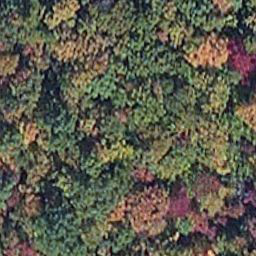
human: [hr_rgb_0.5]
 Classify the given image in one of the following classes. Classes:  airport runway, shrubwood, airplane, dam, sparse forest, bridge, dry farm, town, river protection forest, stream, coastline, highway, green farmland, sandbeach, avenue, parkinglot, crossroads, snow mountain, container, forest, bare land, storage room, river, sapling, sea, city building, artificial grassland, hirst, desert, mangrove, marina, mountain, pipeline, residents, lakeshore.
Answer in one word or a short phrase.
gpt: mangrove